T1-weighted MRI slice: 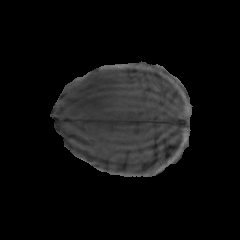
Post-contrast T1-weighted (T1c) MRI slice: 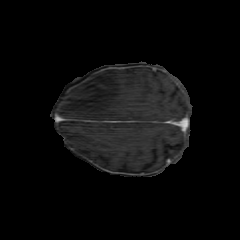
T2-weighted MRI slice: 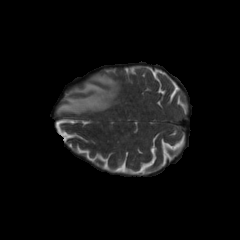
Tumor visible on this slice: yes